Aerial crown-view tile of a tropical tree (Barro Colorado Island, Panama), acquired 20240813:
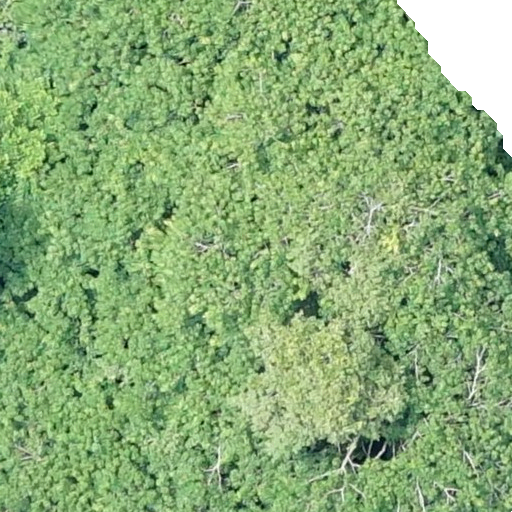
Species: Hura crepitans
GBIF accepted scientific name: Hura crepitans
Crown area: 534.819 m²